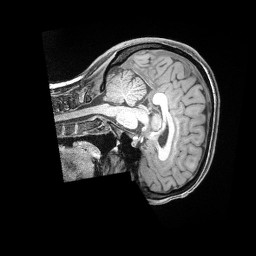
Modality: T1w
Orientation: sagittal
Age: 33
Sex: female
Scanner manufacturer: siemens
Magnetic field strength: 3 T
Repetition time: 2 s
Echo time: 0.00211 s